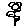
Label: flower